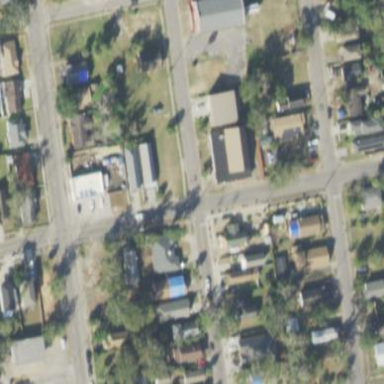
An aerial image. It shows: Residential area composed of single-family homes.